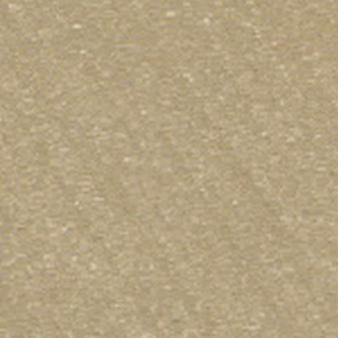
Label: other